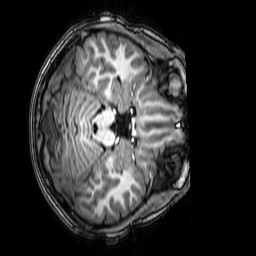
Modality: T1w
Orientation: axial
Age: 14
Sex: female
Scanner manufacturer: philips
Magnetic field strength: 3 T
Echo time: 0.0038 s